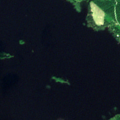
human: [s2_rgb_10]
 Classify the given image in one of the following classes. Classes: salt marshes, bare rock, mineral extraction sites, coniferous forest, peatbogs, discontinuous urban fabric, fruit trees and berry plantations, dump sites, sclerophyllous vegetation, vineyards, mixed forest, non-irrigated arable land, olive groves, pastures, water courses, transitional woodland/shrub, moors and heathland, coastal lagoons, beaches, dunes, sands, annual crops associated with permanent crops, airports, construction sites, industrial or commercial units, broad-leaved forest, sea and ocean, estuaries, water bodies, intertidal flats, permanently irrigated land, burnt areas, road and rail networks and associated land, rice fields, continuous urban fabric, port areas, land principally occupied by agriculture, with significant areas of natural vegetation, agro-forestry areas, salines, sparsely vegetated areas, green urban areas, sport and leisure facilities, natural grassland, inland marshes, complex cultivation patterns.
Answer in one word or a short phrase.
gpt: land principally occupied by agriculture, with significant areas of natural vegetation, mixed forest, water bodies